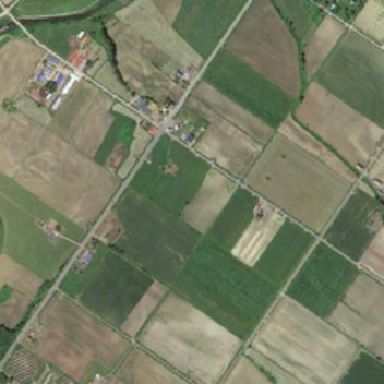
Some farmland is covered with green crops .